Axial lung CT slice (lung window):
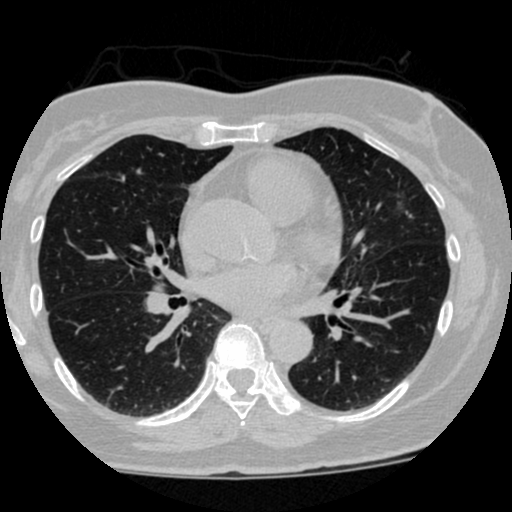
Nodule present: yes
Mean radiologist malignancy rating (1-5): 2.5